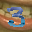
Label: 3